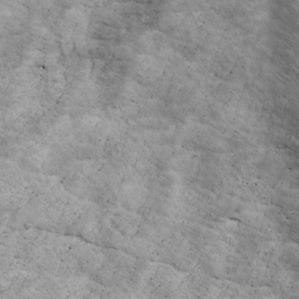
Label: non_frost